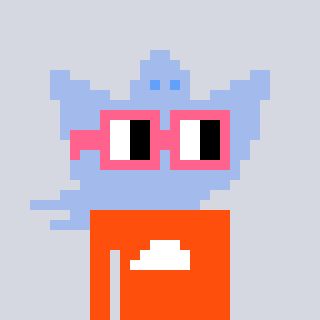
a pixel art character with square pink glasses, a ghost-B-shaped head and a orange-colored body on a cool background